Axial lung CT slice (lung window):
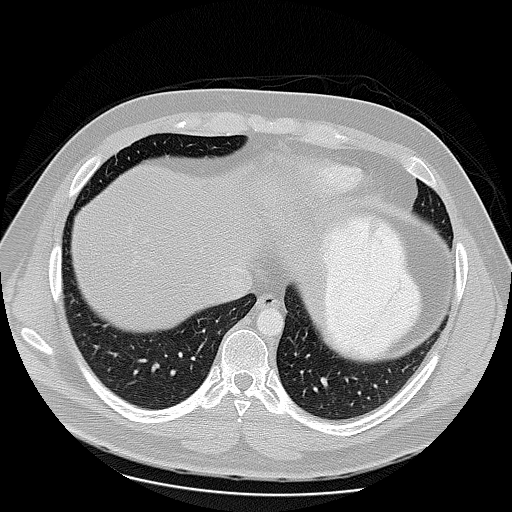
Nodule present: no